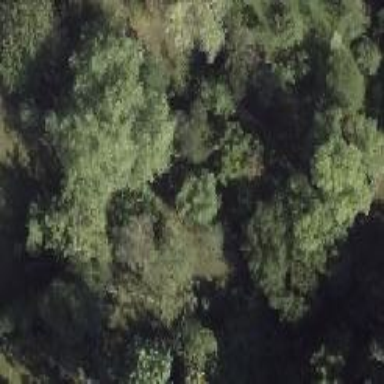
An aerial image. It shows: Forest with broadleaved trees that are deciduous.